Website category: book
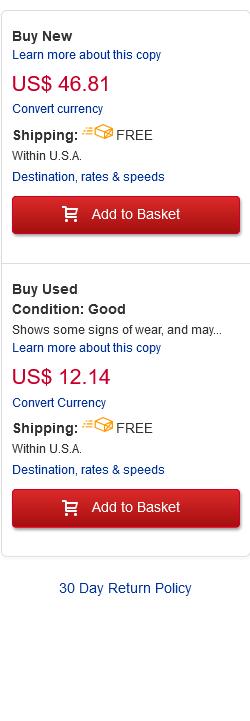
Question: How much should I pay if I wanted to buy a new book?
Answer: US$ 46.81

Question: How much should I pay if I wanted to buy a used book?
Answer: US$ 12.14

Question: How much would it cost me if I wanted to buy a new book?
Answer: US$ 46.81

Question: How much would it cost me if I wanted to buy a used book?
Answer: US$ 12.14

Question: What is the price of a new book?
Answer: US$ 46.81

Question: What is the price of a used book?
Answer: US$ 12.14

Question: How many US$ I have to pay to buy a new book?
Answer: US$ 46.81

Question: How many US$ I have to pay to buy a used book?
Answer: US$ 12.14

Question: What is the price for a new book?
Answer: US$ 46.81

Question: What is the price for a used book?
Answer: US$ 12.14

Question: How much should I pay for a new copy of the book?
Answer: US$ 46.81

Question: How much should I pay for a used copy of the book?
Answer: US$ 12.14

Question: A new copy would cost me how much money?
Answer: US$ 46.81

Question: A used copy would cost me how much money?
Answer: US$ 12.14

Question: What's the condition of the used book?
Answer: Good

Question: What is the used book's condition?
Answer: Good

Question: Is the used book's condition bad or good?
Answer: Good

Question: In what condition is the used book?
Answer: Good

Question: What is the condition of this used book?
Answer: Good

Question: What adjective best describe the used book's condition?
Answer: Good

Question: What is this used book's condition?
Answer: Good

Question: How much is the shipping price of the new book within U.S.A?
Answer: FREE

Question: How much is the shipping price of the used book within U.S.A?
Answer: FREE

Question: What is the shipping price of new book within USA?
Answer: FREE

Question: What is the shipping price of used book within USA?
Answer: FREE

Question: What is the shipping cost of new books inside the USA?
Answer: FREE

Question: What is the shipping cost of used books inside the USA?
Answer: FREE

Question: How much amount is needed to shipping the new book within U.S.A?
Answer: FREE

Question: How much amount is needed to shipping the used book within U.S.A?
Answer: FREE

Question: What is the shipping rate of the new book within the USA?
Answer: FREE

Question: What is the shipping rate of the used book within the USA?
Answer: FREE

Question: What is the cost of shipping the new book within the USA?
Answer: FREE

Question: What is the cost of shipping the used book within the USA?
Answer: FREE

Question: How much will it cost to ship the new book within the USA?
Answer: FREE

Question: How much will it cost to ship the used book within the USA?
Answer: FREE